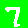
Digit: 7